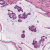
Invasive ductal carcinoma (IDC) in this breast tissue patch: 1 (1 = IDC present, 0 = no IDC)